Question: I get lastest code and step by step from <URL>
'''
$ sh compile.sh -a x84
You must define ANDROID_NDK, ANDROID_SDK before starting.
They must point to your NDK and SDK directories.
'''
I pointed NDK and SDK on the terminal on Gnome CentOS 7

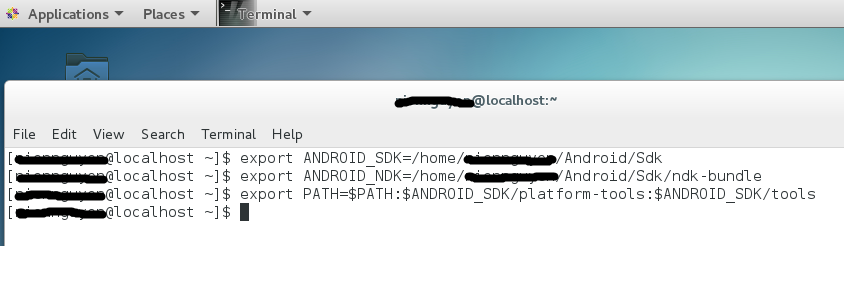
Answer: Modify your compile.sh script to see if the variables are being echoed out. If not, perhaps you'll need to hardcode them in the compile.sh script. e.g.,
'''
ANDROID_NDK=/your/path/android-ndk
ANDROID_SDK=/your/path/android-sdk
'''